Question: I am still new to Android development and what I want to do is create a listener that will contain two TextView objects which hold the area and perimeter. The width and height are EditText objects. After I have entered the width and height, the values for perimeter and area should be shown in real-time based on the calcArea and calcPerimeter methods. The code that I used for the listener is based off an example I found on here. My code:
'''
package com.jtryon.rectanglecalc;
import android.support.v7.app.ActionBarActivity;
import android.support.v7.app.ActionBar;
import android.support.v4.app.Fragment;
import android.text.Editable;
import android.text.TextWatcher;
import android.os.Bundle;
import android.view.LayoutInflater;
import android.view.Menu;
import android.view.MenuItem;
import android.view.View;
import android.view.ViewGroup;
import android.widget.EditText;
import android.widget.TextView;
import android.os.Build;
public class MainActivity extends ActionBarActivity {
// fields in the class
// variables that are global to this file
double width;
double height;
double area;
double perimeter;
// "handles" to the objects from the XML
EditText widthEdit;
EditText heightEdit;
TextView areaText;
TextView perimText;
@Override
protected void onCreate(Bundle savedInstanceState) {
super.onCreate(savedInstanceState);
setContentView(R.layout.activity_main);
// set up handles
widthEdit = (EditText)findViewById(R.id.width_edit);
heightEdit = (EditText)findViewById(R.id.height_edit);
areaText = (TextView)findViewById(R.id.area_value);
perimText = (TextView)findViewById(R.id.perim_value);
widthEdit.addTextChangedListener(
new TextWatcher() {
@Override
public void afterTextChanged(Editable arg0) {
// TODO Auto-generated method stub
// read the width out of widthEdit
String widthString = widthEdit.getText().toString();
// convert the String into a double
if (widthString.length() > 0) {
width = Double.parseDouble(widthString);
}
// read the height out of heightEdit
String heightString = heightEdit.getText().toString();
if (heightString.length() > 0) {
height = Double.parseDouble(heightString);
}
// calculate area
double area = calcArea();
// calculate perimeter
double perim = calcPerim();
// set the label for areaText
areaText.setText(Double.toString(area));
// set the label for perimText
perimText.setText(Double.toString(perim));
}
@Override
public void beforeTextChanged(CharSequence s, int start,
int count, int after) {
// TODO Auto-generated method stub
}
@Override
public void onTextChanged(CharSequence s, int start,
int before, int count) {
// TODO Auto-generated method stub
}
}
);
}
double calcArea()
{
return width * height;
}
double calcPerim()
{
return 2 * width * height;
}
}
'''

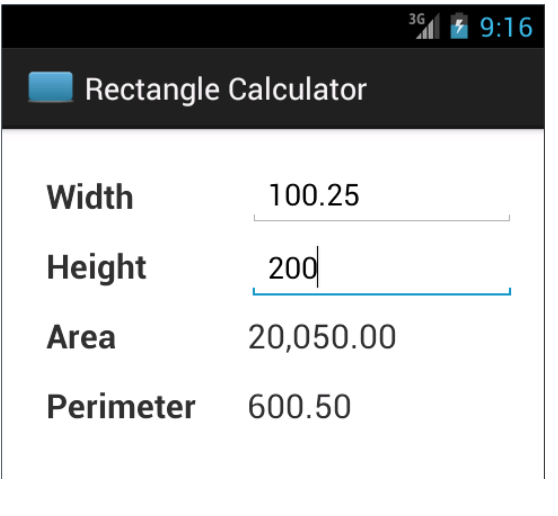
Answer: '''
youredittext.addTextChangedListener(new TextWatcher()
{
@Override
public void onTextChanged(CharSequence s, int start, int before, int count)
{
}
@Override
public void beforeTextChanged(CharSequence s, int start, int count, int aft )
{
}
@Override
public void afterTextChanged(Editable s)
{
//call your function here of calculation here
yourfunctioname();
}
});
'''